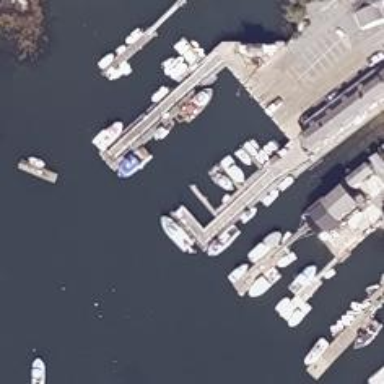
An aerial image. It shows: Man-made pier.